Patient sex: F
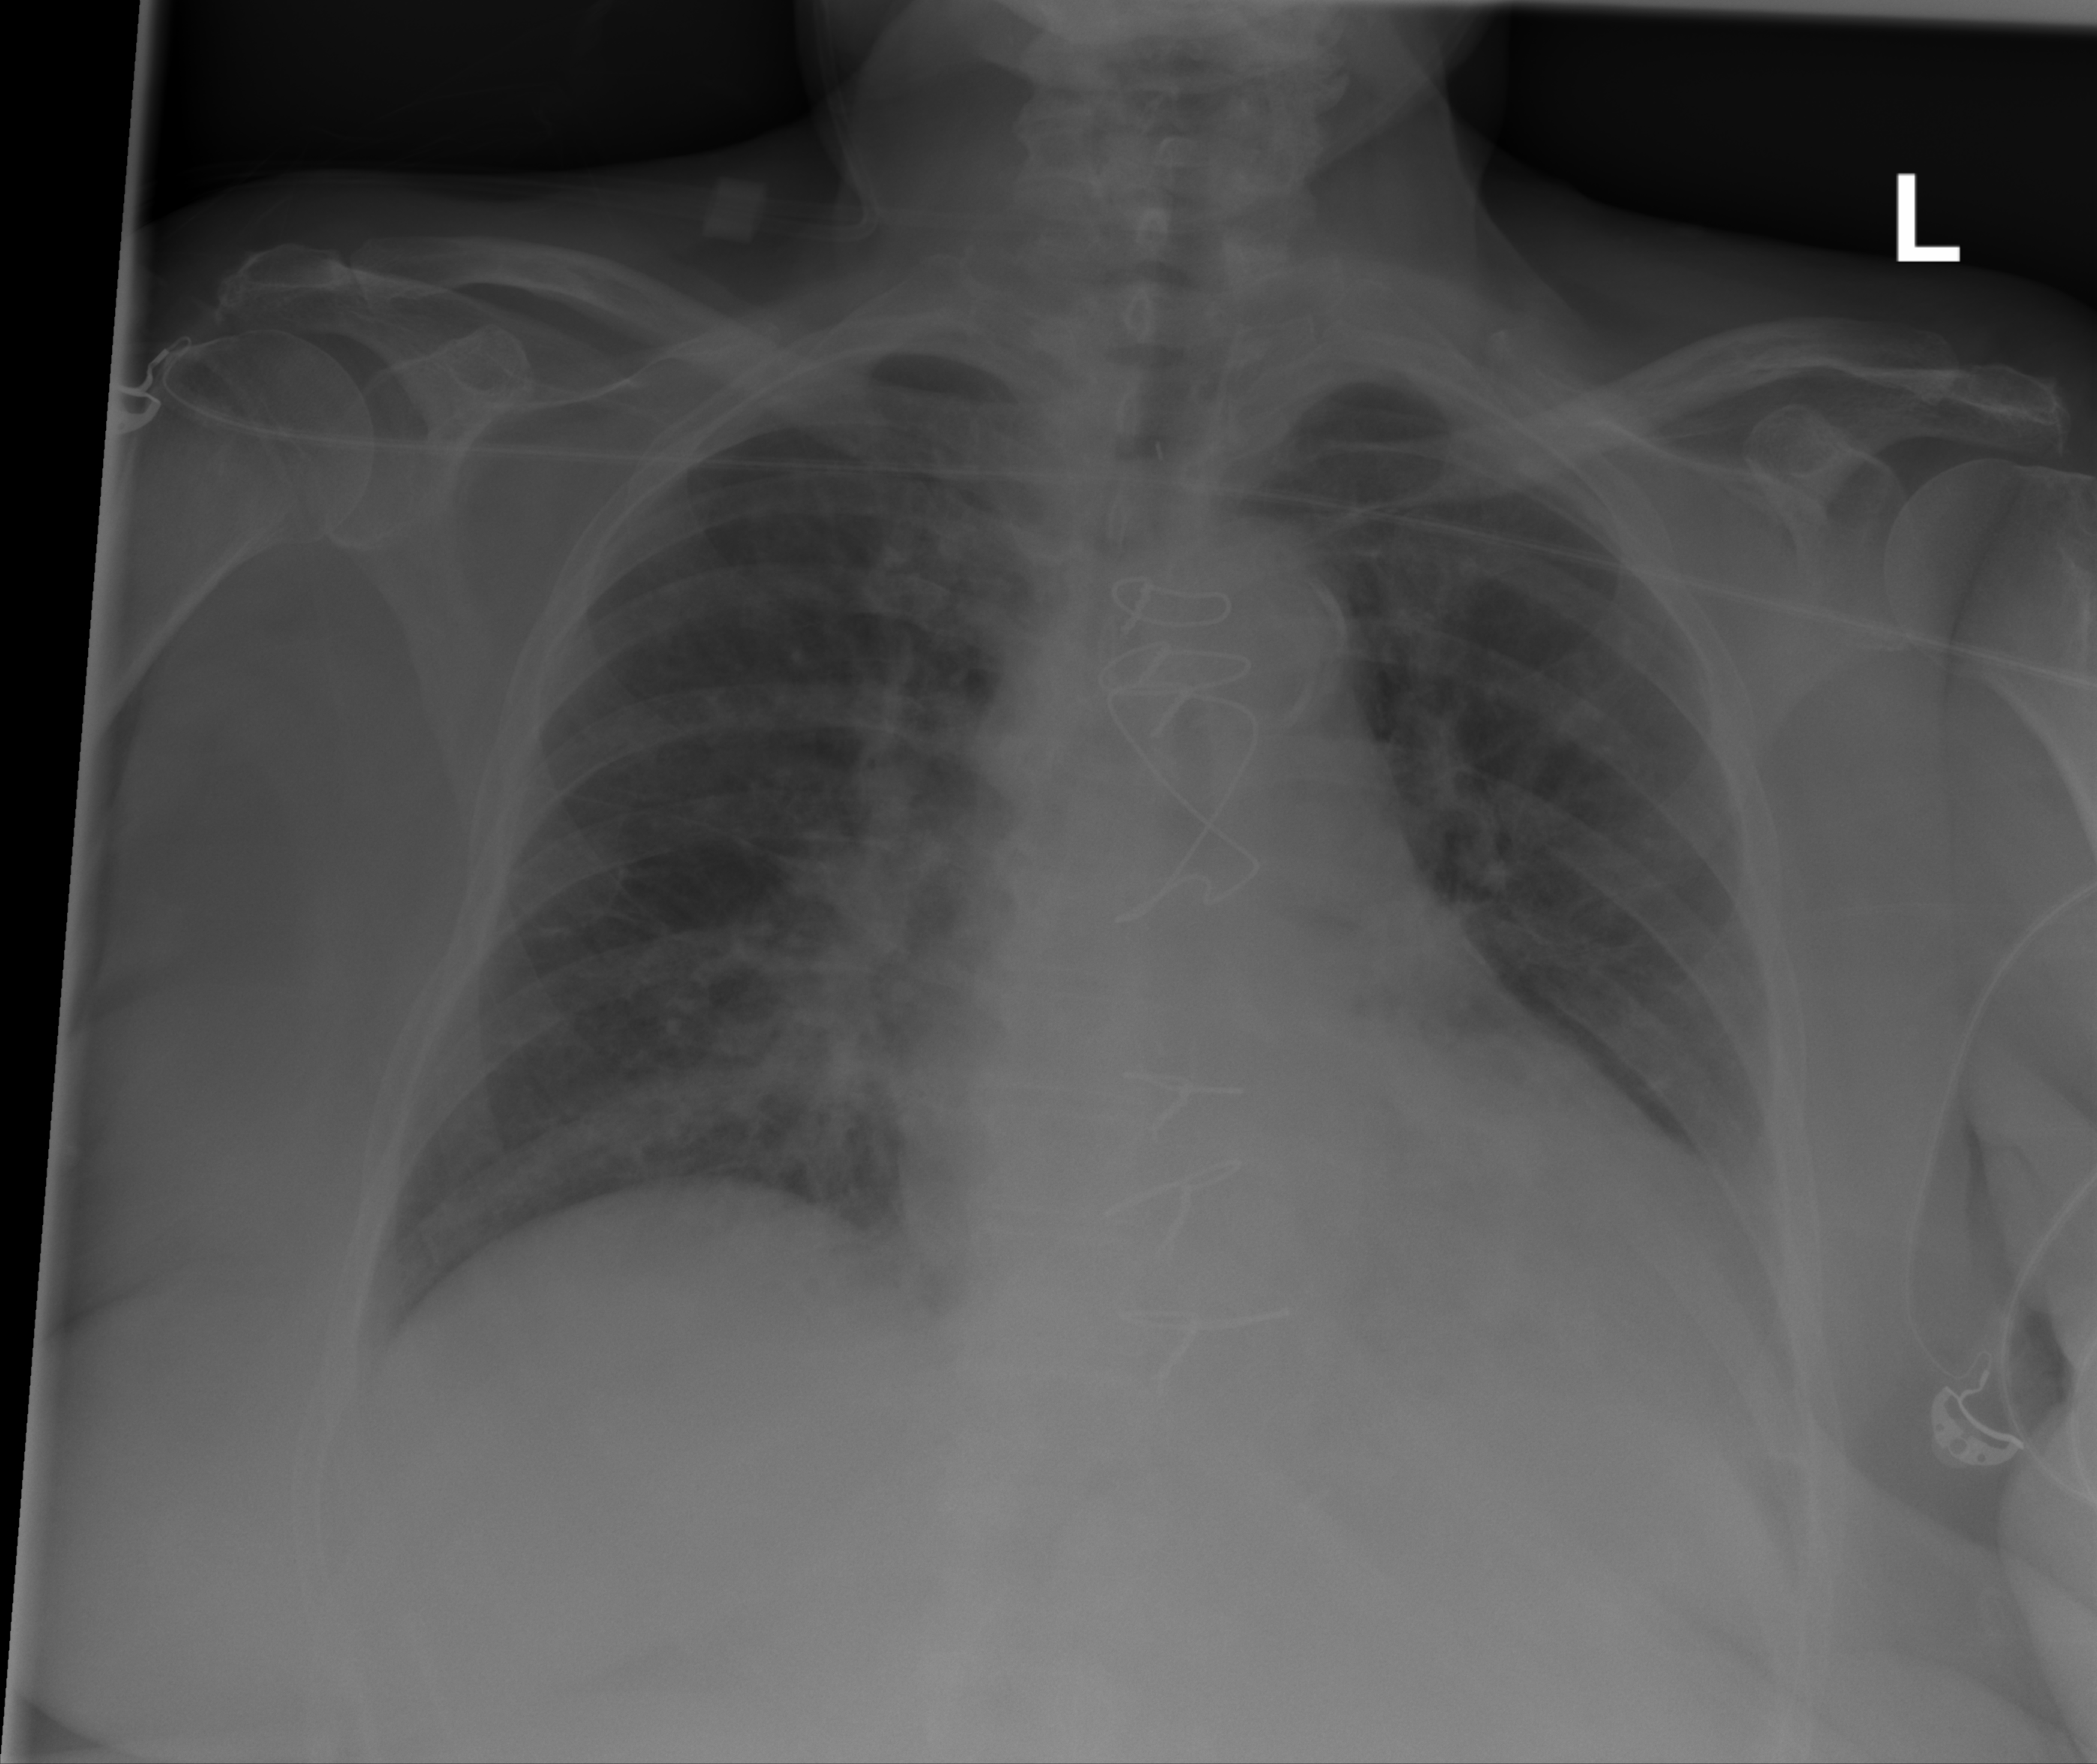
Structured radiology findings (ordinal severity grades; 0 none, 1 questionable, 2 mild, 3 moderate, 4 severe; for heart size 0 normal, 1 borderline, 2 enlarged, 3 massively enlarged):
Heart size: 2
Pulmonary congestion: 2
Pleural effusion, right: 0
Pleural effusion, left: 2
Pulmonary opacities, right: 3
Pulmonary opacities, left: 1
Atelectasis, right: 1
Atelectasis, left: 1